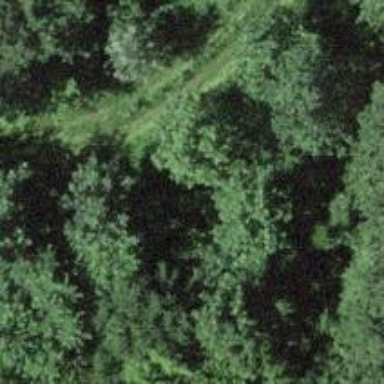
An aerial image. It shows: Gravel track with grade3 tracktype suitable for forestry vehicles.